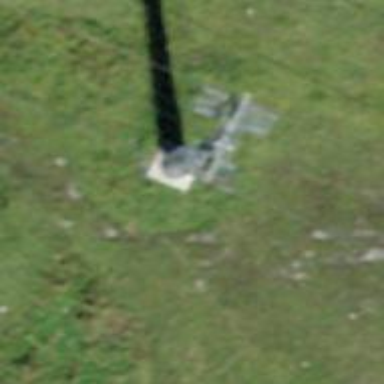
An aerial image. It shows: Pylon for aerialway.